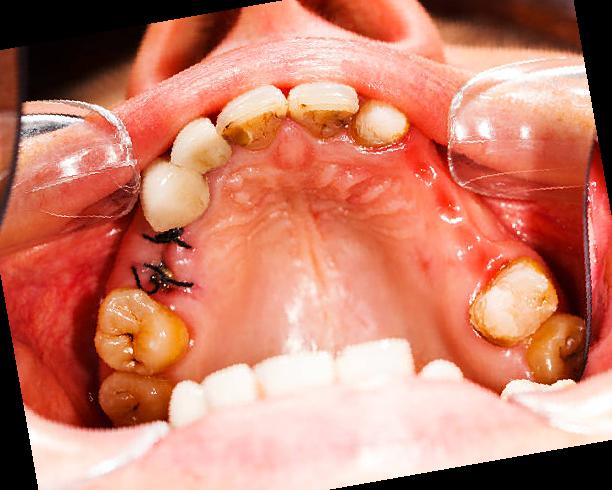
Condition: Gingivitis